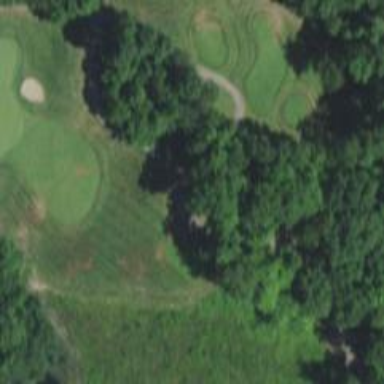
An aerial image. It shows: Pathway for golfing.